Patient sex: M
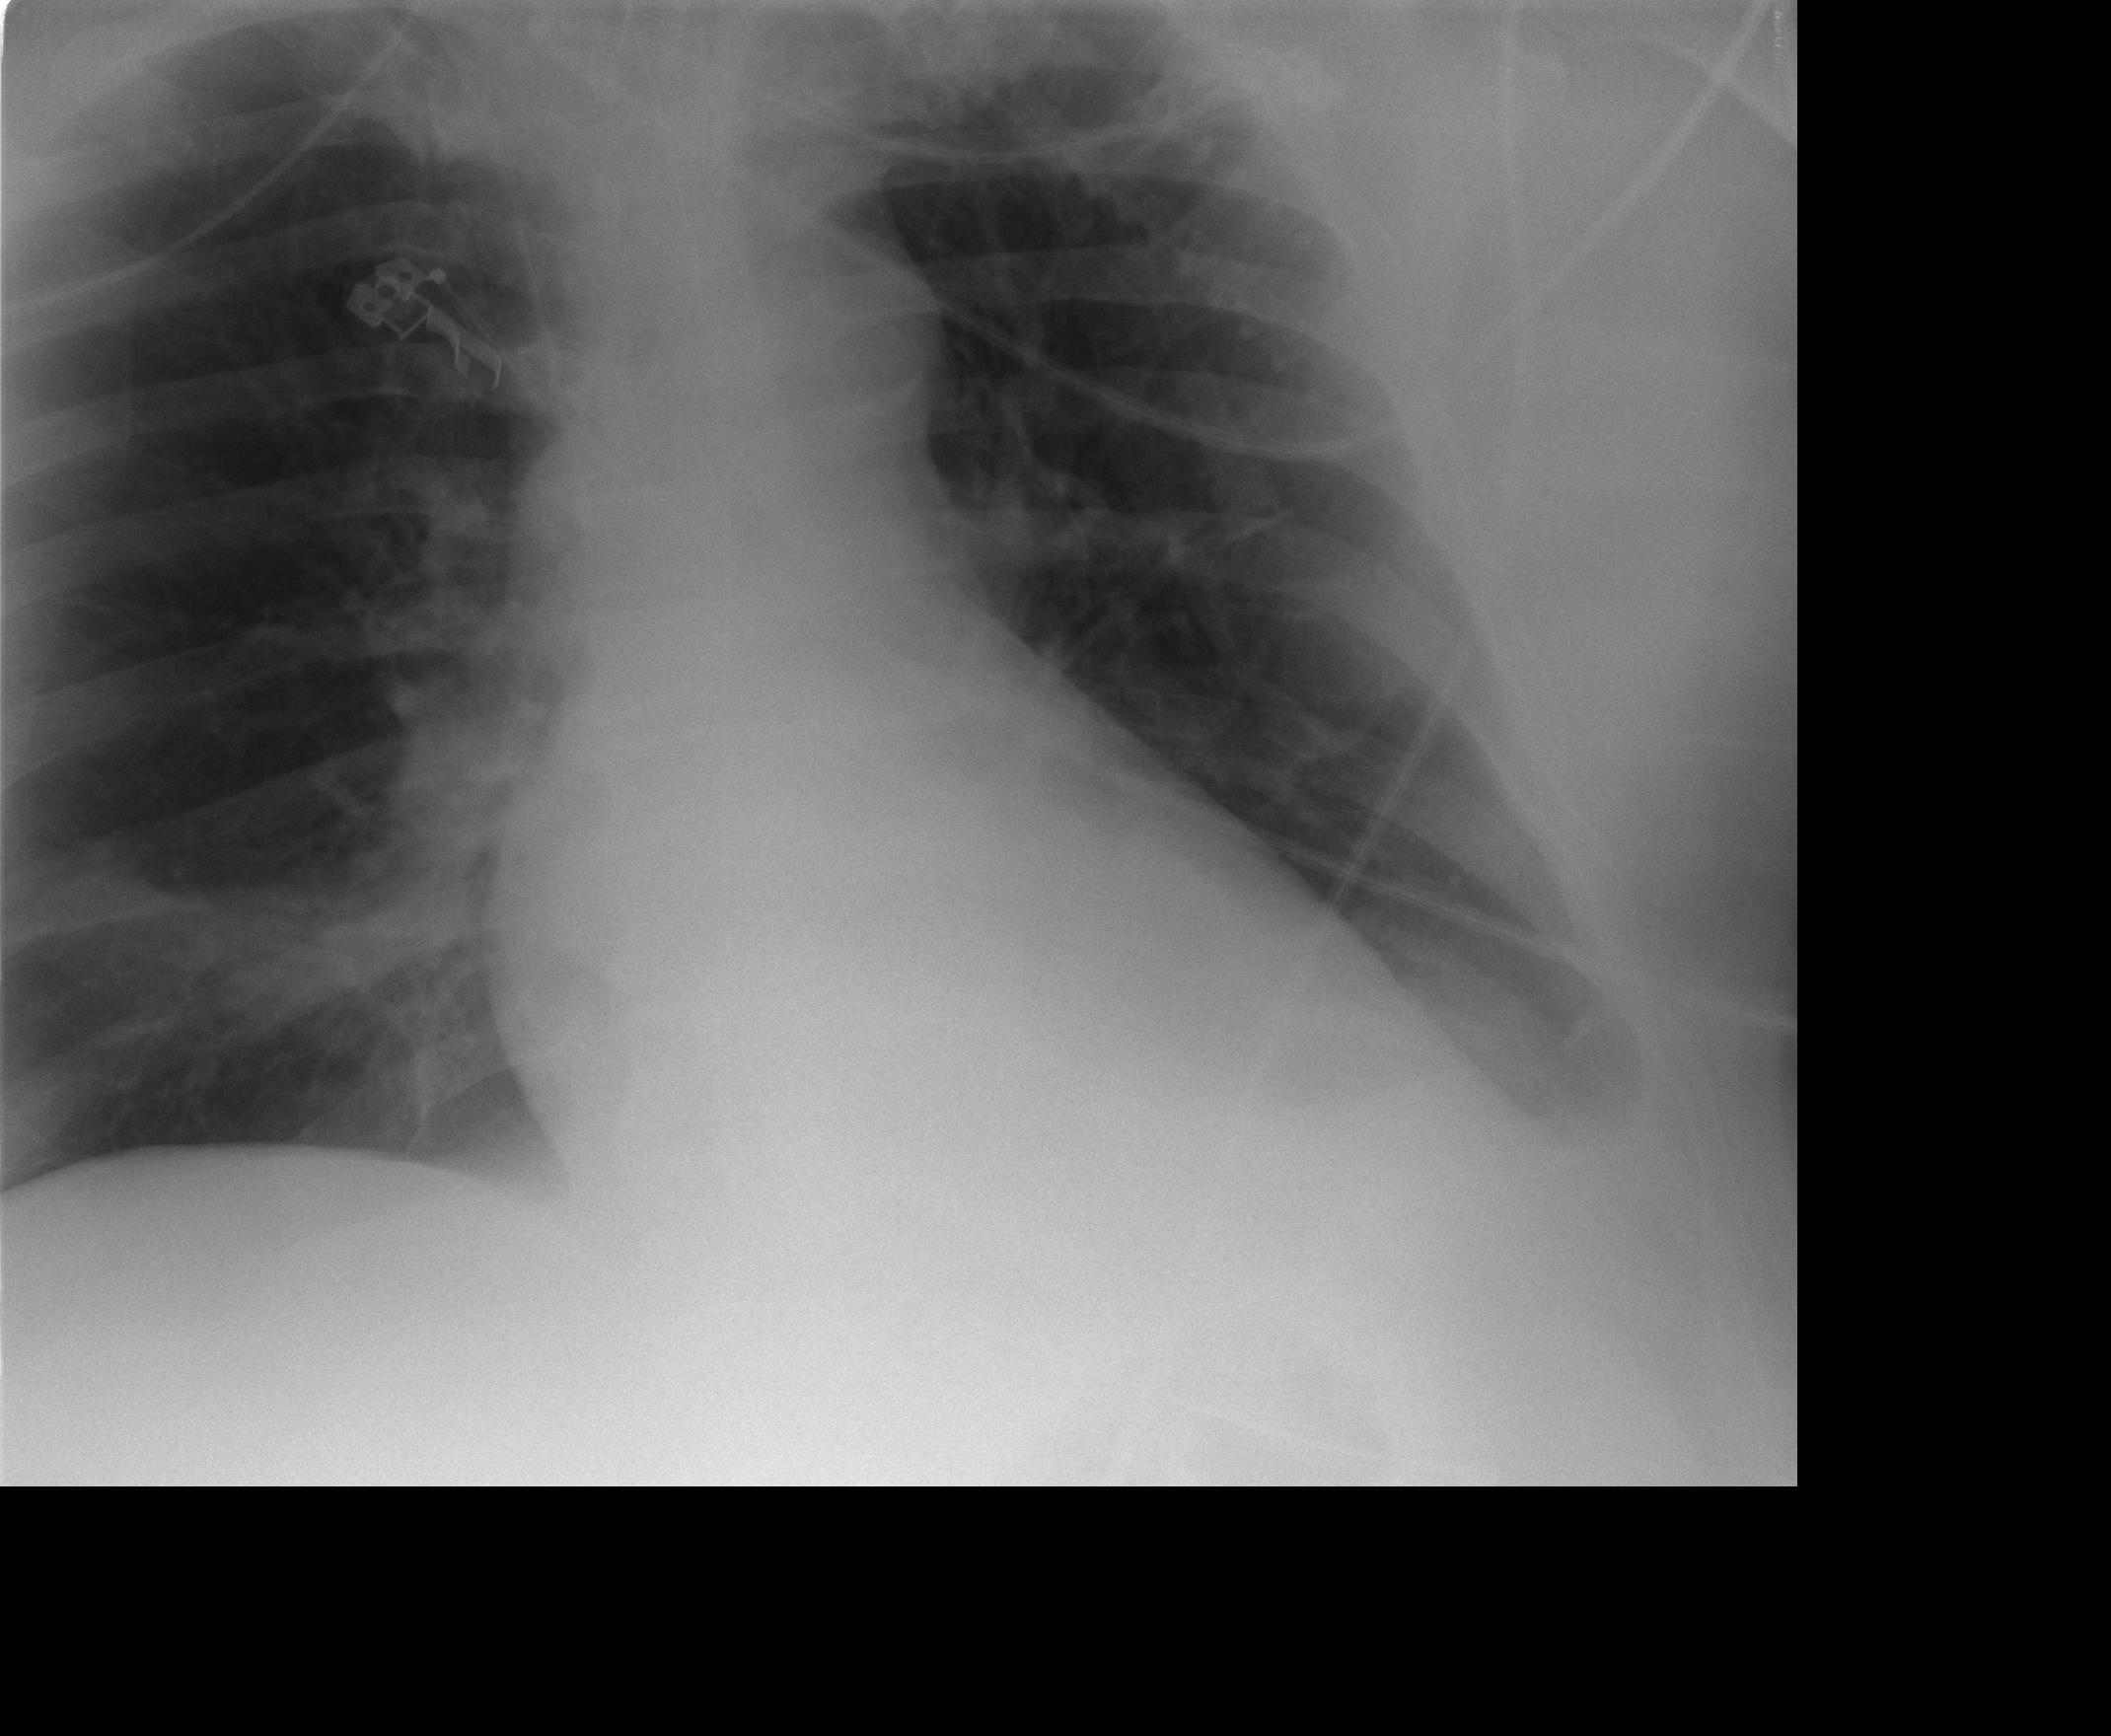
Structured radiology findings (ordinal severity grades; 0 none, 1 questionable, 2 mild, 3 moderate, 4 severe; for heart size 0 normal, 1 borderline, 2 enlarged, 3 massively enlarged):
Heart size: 1
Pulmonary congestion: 2
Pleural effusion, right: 0
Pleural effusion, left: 1
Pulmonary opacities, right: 1
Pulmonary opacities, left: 0
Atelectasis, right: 2
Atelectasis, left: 2